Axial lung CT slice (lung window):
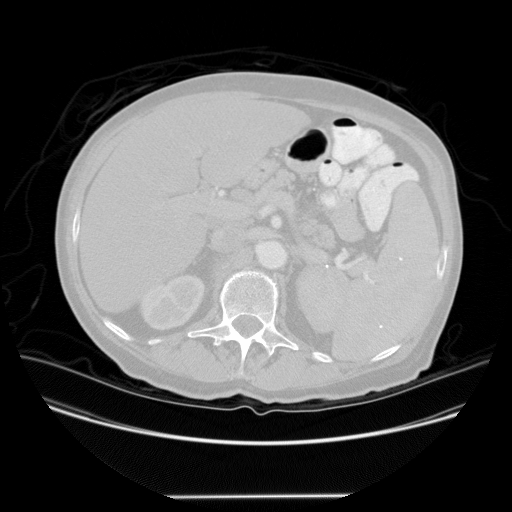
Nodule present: no